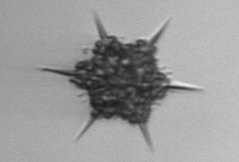
Label: Dictyocha